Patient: sex M, age 43
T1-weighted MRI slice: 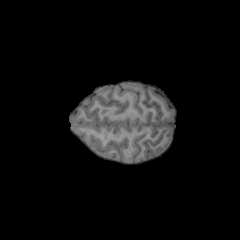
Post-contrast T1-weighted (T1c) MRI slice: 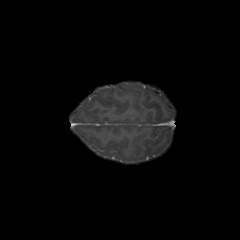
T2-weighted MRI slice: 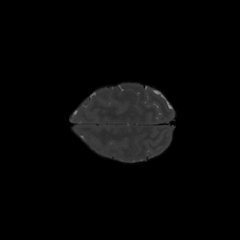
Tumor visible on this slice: no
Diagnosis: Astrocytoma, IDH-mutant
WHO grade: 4